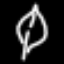
Label: leaf